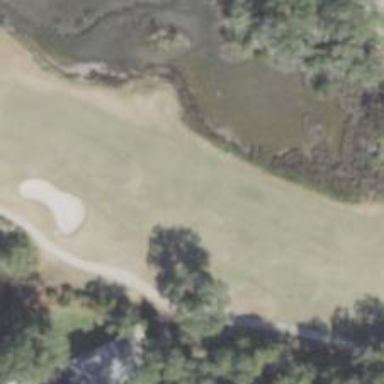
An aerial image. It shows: Golf hole.